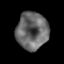
Tissue: prostate
Cell type: T cells
Senescence score: 0.3077
Nuclear area (px): 1153
Mean DAPI intensity: 104.628